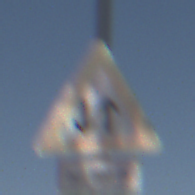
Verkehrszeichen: Gegenverkehr
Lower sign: LaengeEinerStrecke5
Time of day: Midday
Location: Outdoor (Nature)
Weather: Clear
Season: NotSpecified
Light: Natural